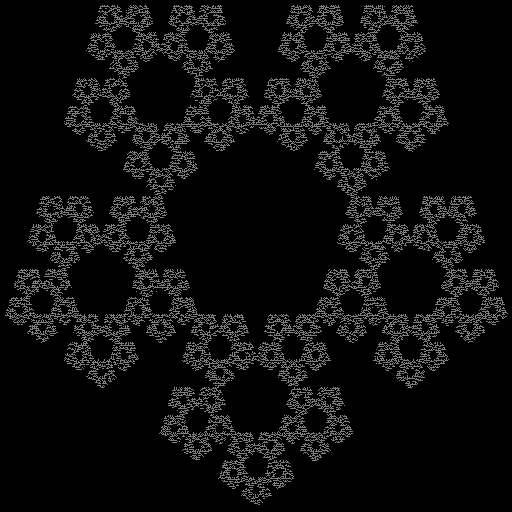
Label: sierpinski_pentagon